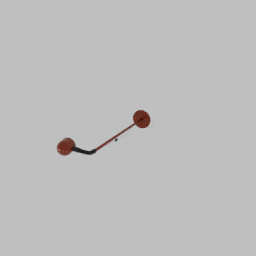
Label: lighting